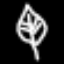
Label: leaf